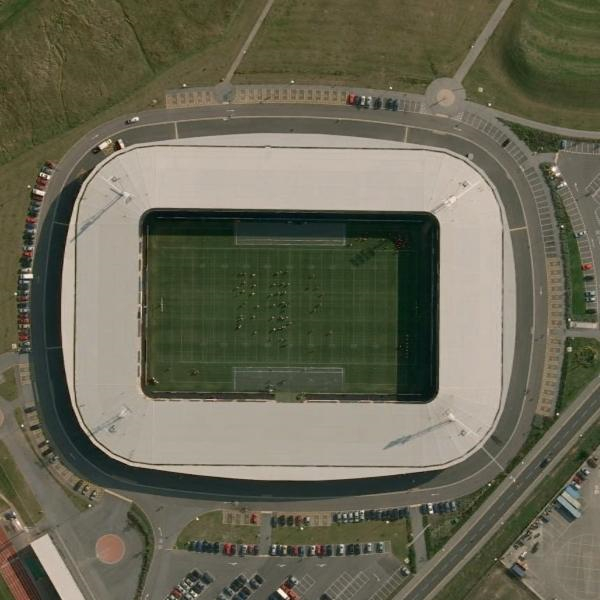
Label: Stadium